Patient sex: M
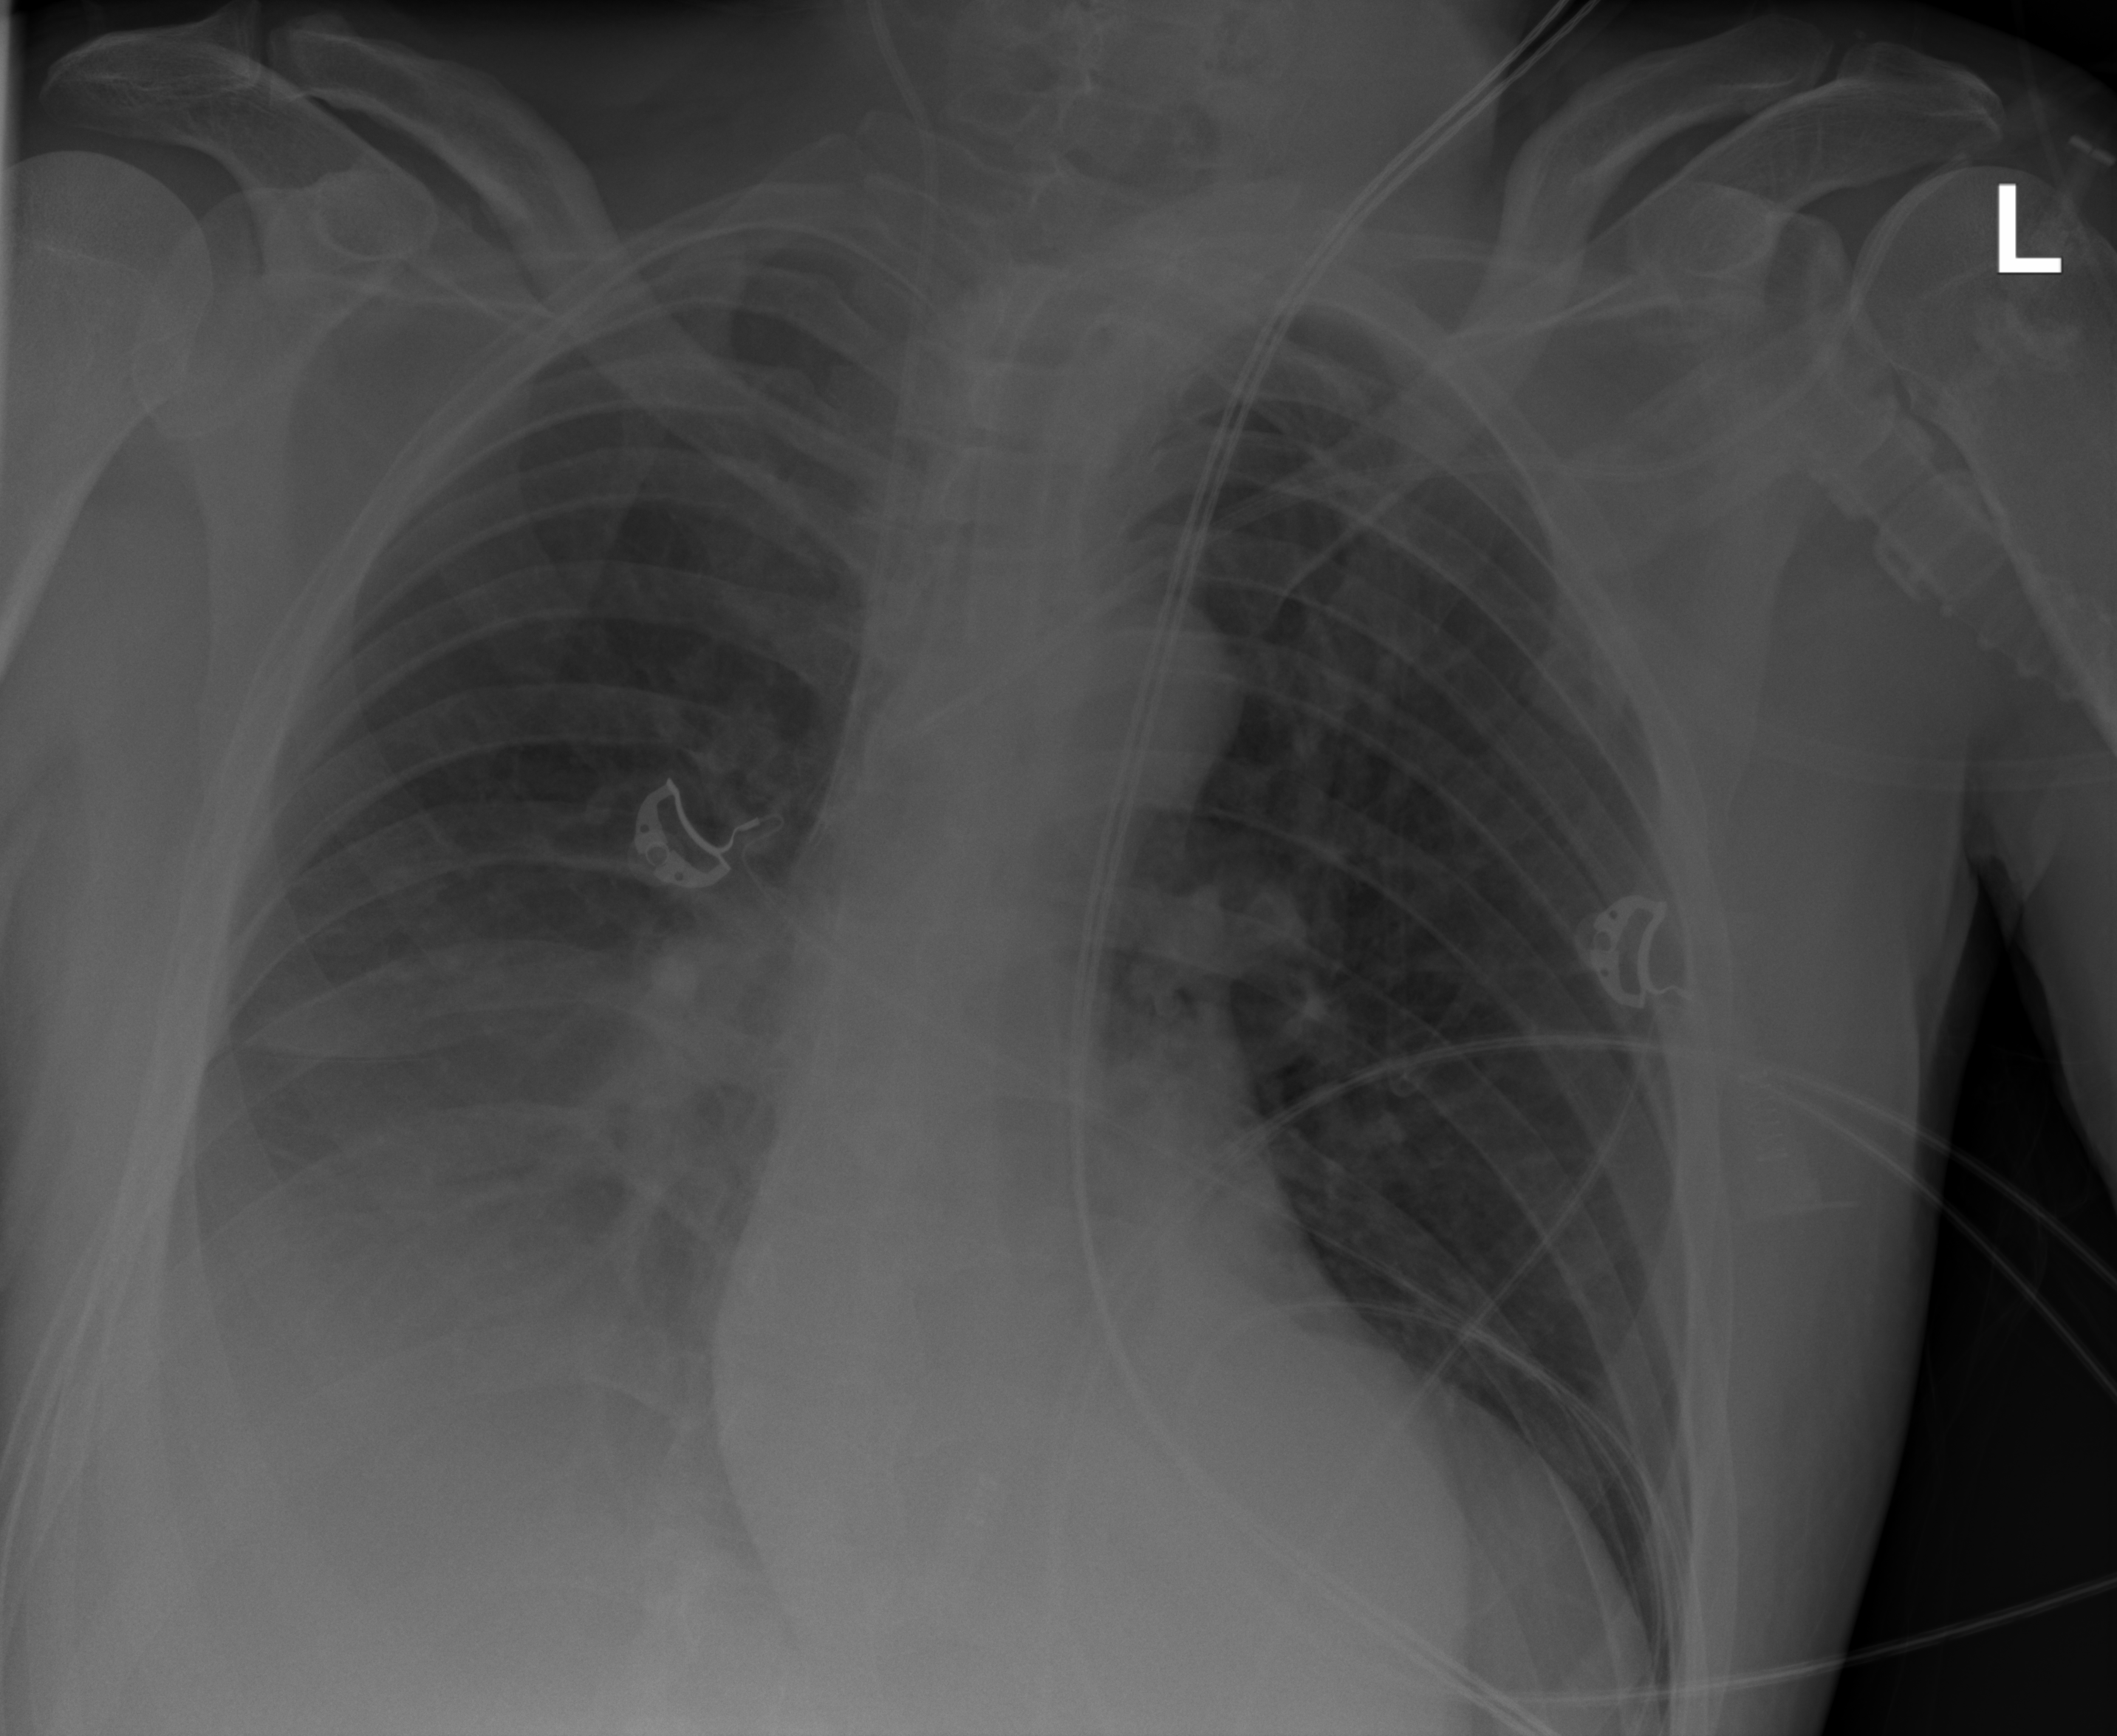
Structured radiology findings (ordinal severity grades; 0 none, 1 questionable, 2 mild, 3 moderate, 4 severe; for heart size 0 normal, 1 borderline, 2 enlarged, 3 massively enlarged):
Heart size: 0
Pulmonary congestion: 0
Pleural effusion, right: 3
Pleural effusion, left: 0
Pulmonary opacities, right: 0
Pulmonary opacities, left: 0
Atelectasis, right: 2
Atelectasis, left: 0